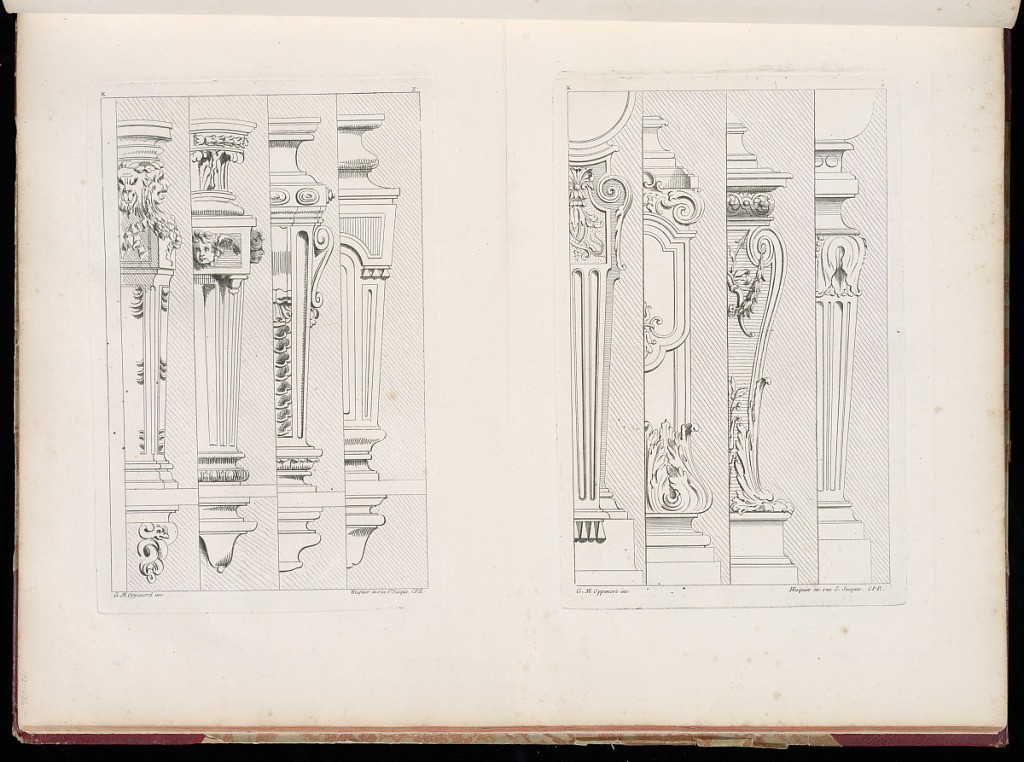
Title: Designs for Pedestals
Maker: Gilles-Marie Oppenord, French, 1672–1742
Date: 1749-1761
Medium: Etching and engraving on laid paper
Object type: Bound print
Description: Page printed with two plates featuring designs for pedestals. The plates are both signed and numbered